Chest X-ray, PA view. Patient: 38 years old, sex M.
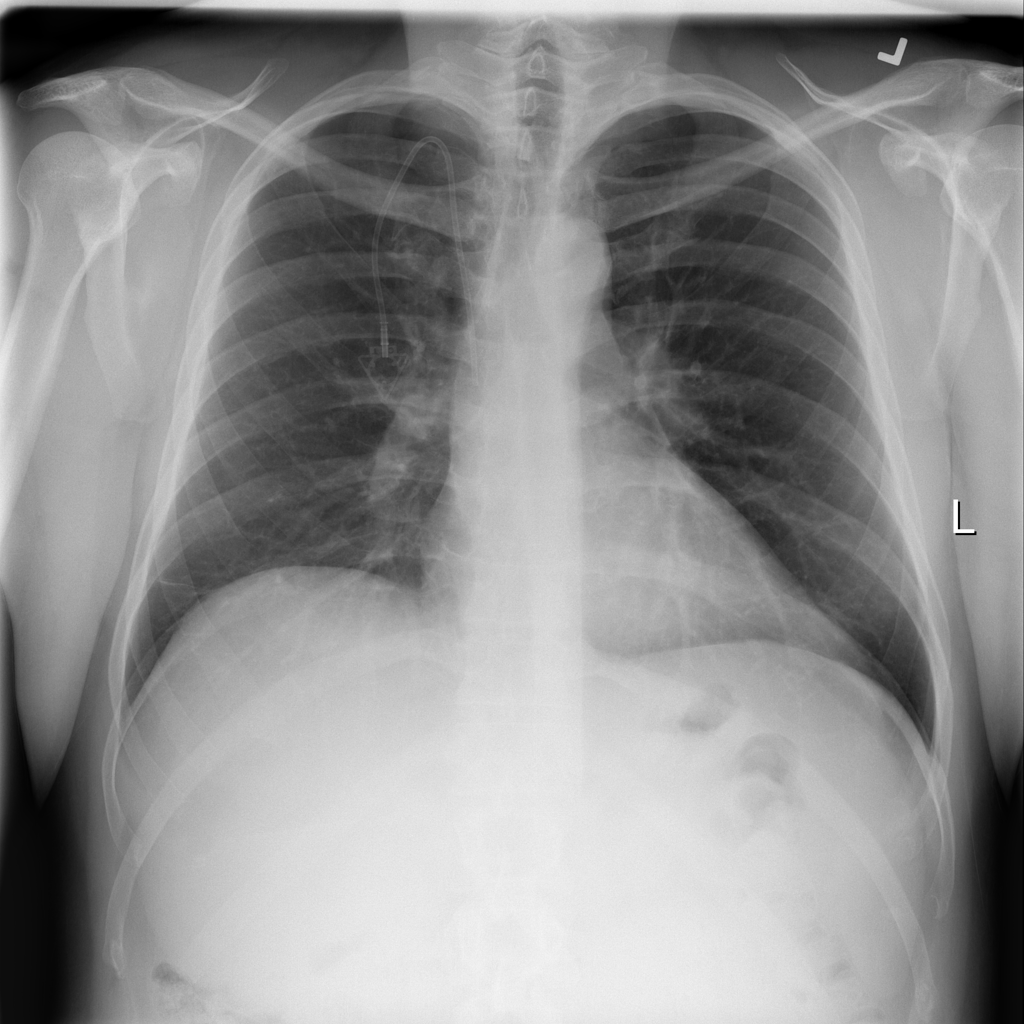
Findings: No Finding